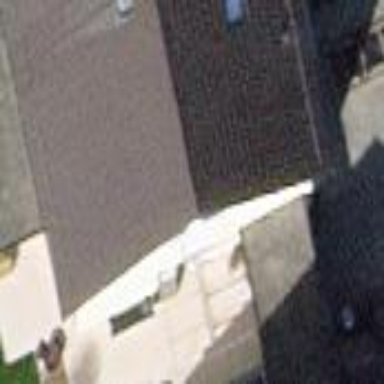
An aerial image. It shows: Semidetached house with gabled roof.